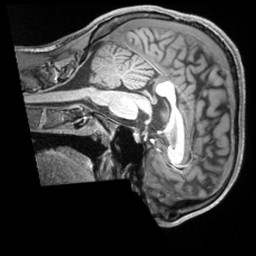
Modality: T1w
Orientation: sagittal
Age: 29
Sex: male
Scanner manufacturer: siemens
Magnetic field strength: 3 T
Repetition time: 2.2 s
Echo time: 0.00218 s